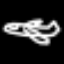
Label: airplane